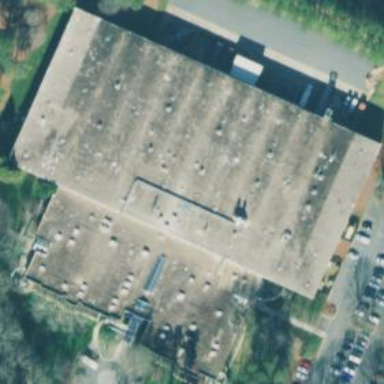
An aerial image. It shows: Commercial building.